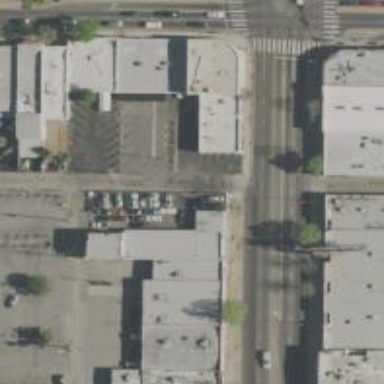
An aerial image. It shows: Alleyway designated as service road.